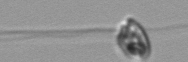
Label: flagellate_morphotype1